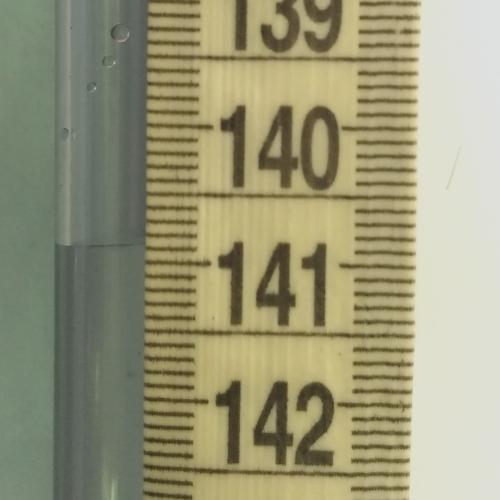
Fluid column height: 140.9 cm